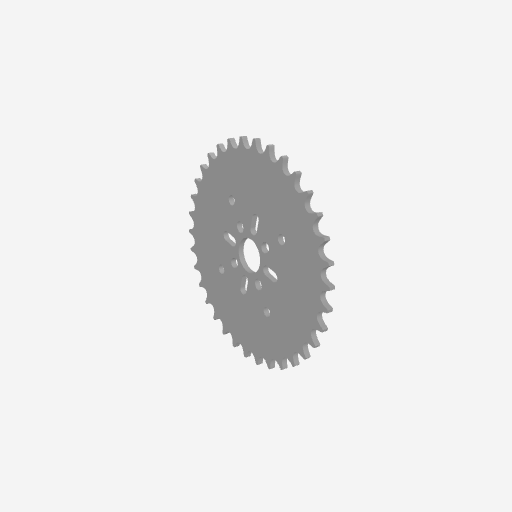
Part: HubMountAcetalSprocket34T